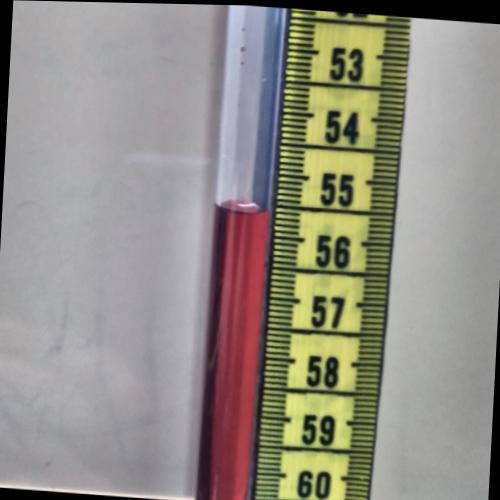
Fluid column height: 55.6 cm